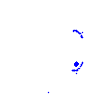
Particle: pion